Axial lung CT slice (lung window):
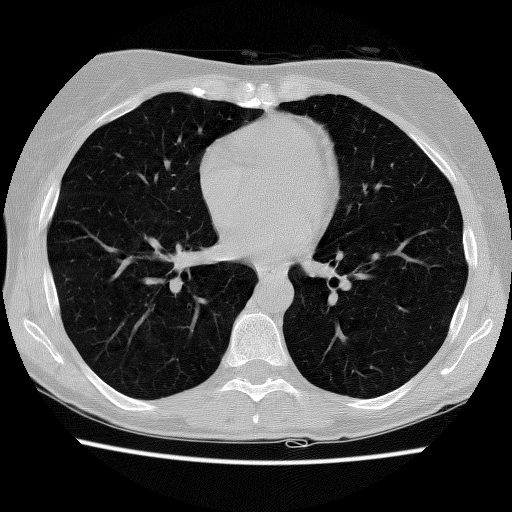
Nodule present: no